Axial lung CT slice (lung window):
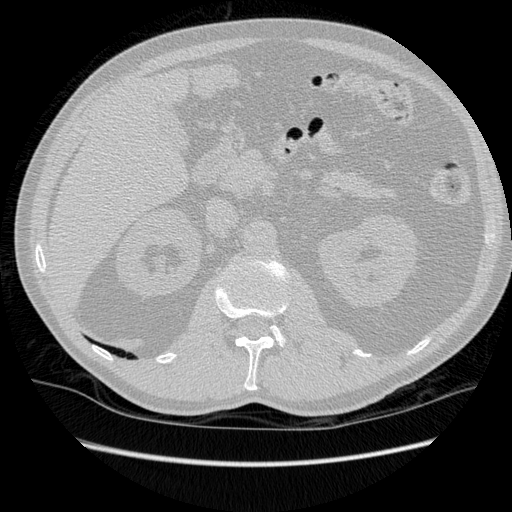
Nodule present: no